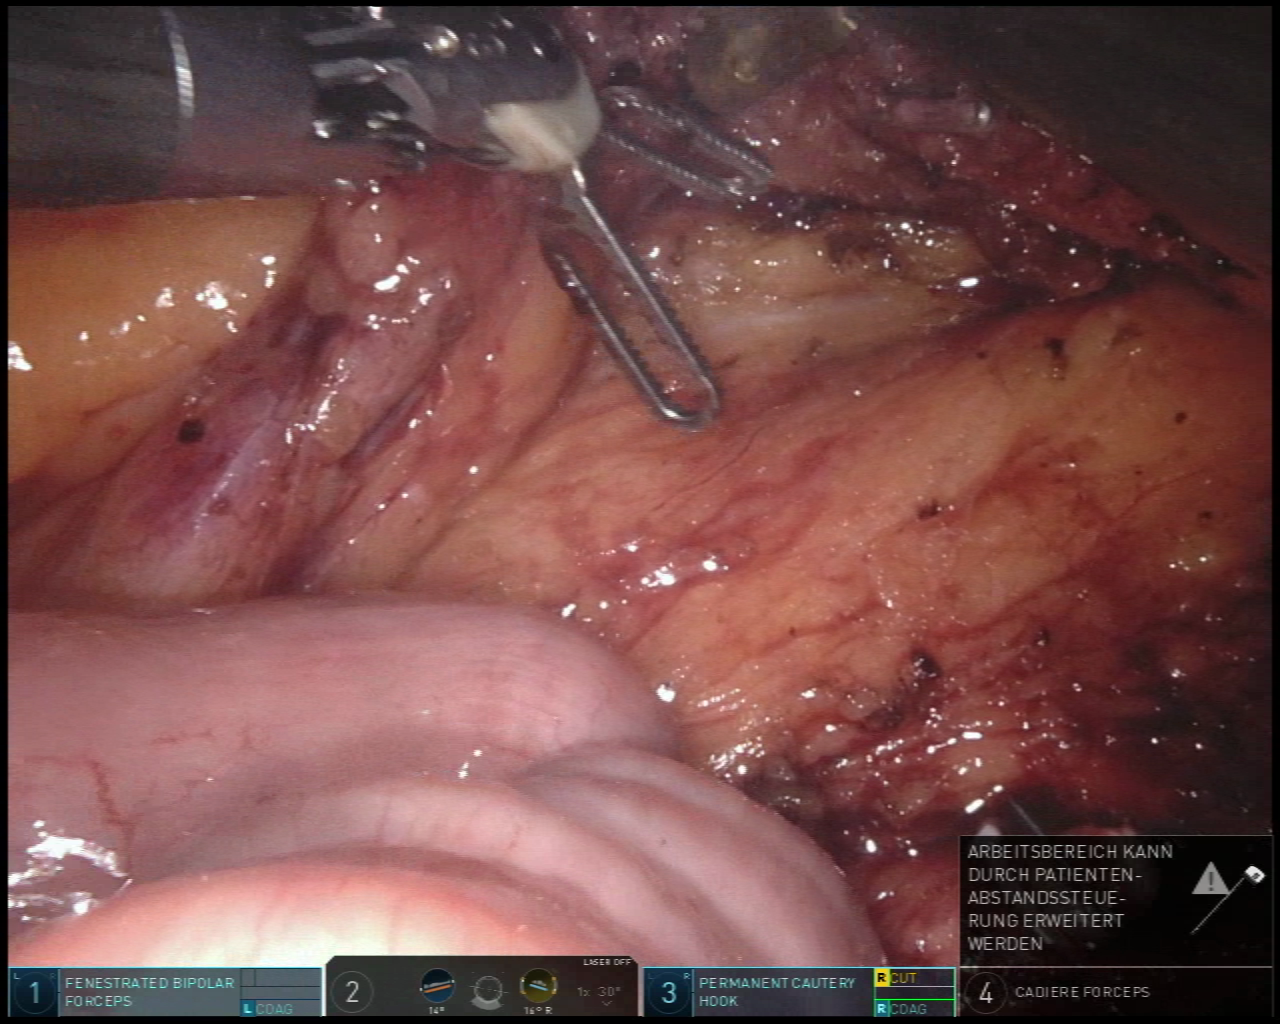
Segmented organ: intestinal_veins
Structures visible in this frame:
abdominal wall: no
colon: no
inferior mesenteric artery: no
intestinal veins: yes
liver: no
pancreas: no
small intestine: yes
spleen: no
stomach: no
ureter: no
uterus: no
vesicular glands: no